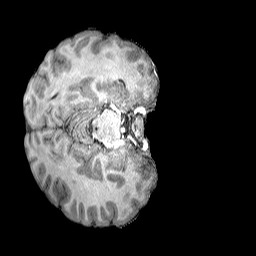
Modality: T1w
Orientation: axial
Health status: ill